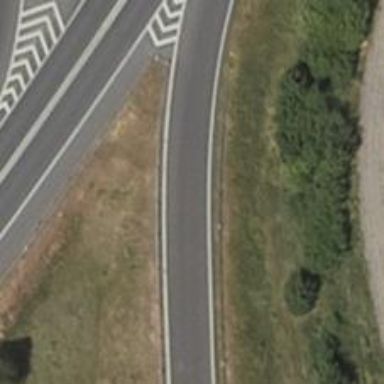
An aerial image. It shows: Trunk link highway with asphalt surface.